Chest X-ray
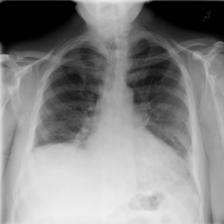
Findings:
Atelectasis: positive
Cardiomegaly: negative
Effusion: positive
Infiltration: negative
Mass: negative
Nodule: negative
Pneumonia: negative
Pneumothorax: negative
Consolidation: negative
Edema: negative
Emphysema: negative
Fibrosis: negative
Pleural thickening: negative
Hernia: negative